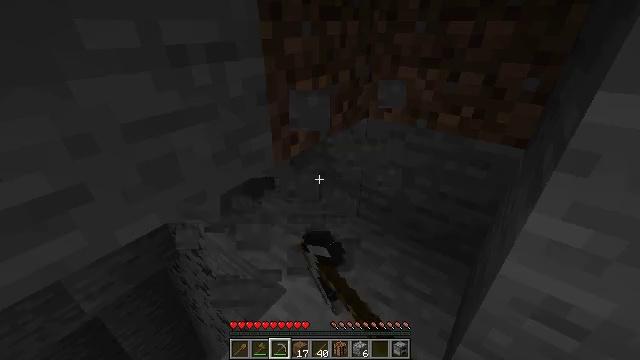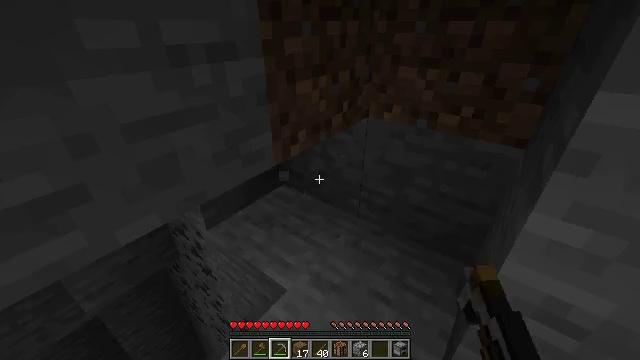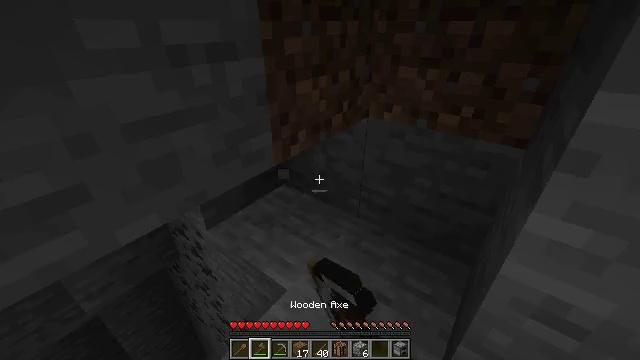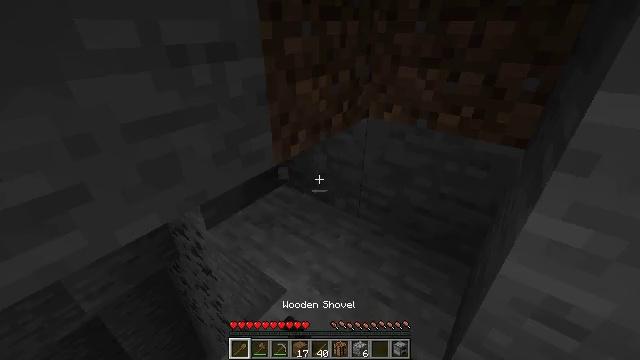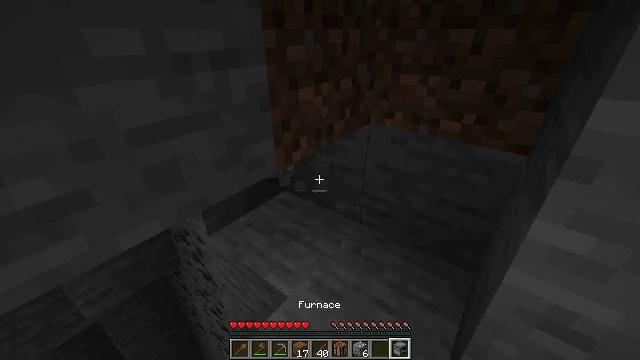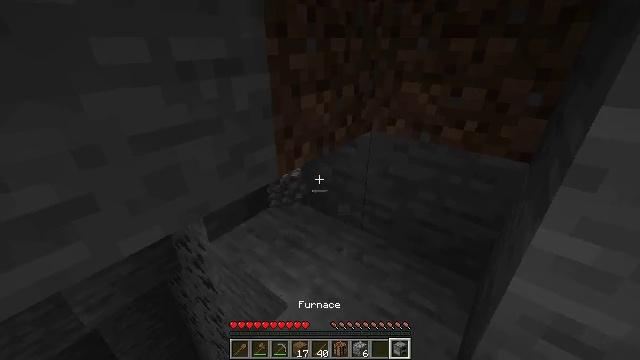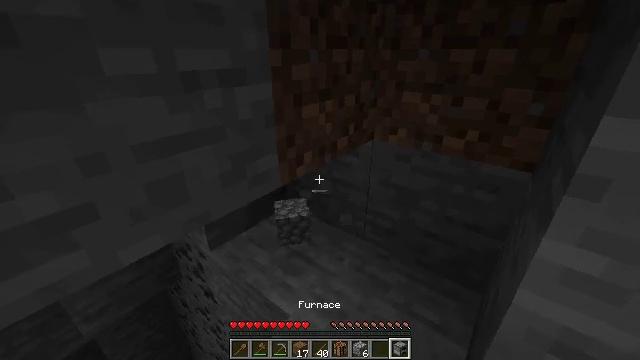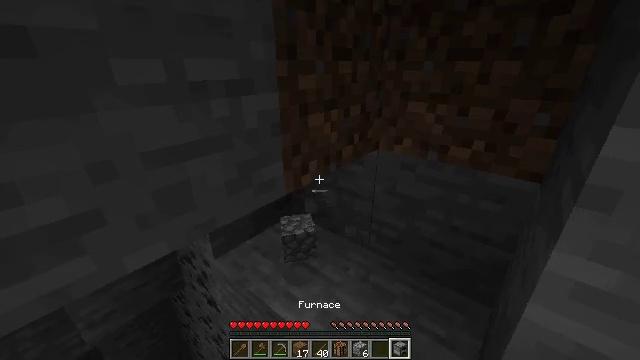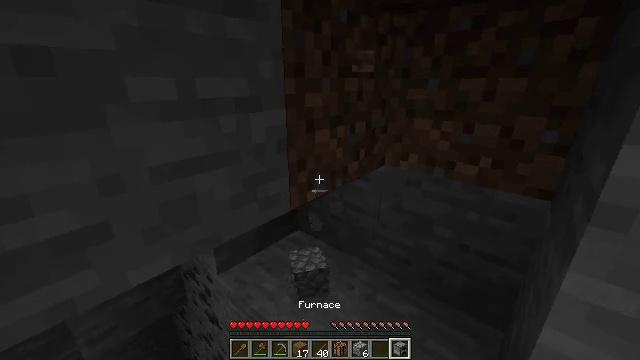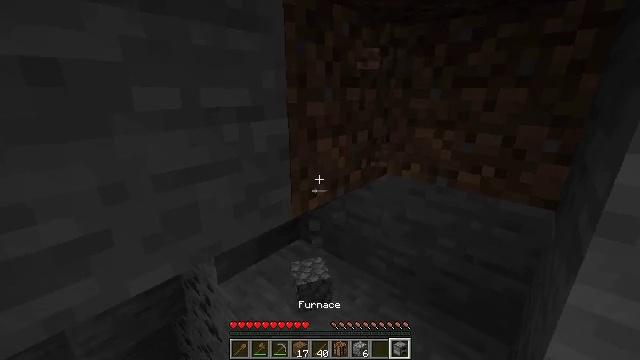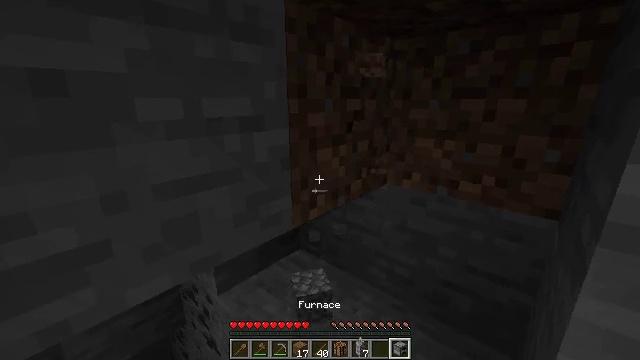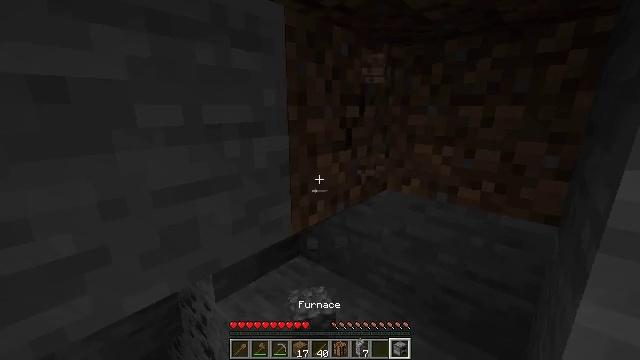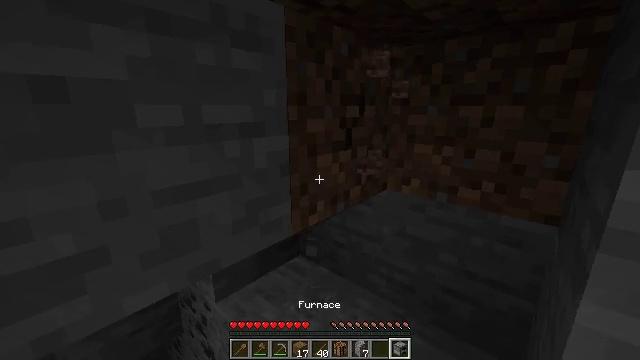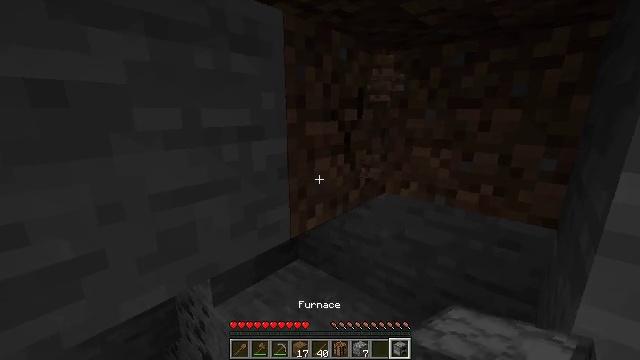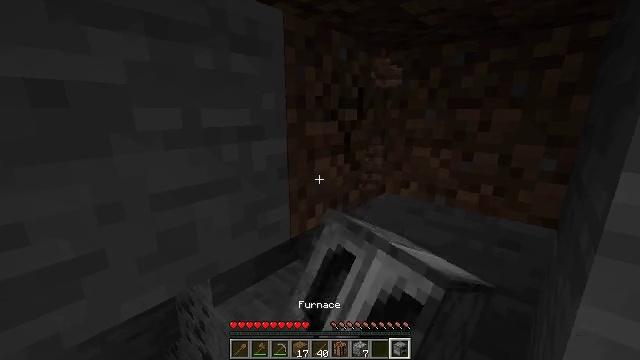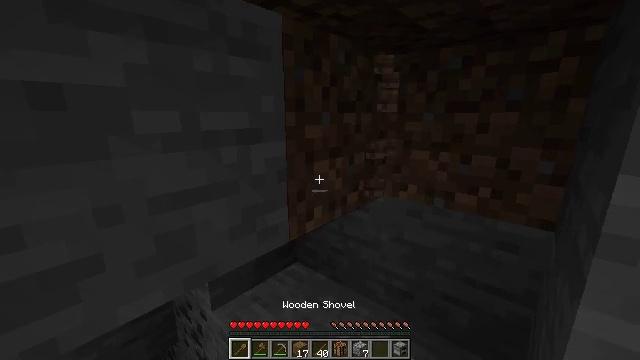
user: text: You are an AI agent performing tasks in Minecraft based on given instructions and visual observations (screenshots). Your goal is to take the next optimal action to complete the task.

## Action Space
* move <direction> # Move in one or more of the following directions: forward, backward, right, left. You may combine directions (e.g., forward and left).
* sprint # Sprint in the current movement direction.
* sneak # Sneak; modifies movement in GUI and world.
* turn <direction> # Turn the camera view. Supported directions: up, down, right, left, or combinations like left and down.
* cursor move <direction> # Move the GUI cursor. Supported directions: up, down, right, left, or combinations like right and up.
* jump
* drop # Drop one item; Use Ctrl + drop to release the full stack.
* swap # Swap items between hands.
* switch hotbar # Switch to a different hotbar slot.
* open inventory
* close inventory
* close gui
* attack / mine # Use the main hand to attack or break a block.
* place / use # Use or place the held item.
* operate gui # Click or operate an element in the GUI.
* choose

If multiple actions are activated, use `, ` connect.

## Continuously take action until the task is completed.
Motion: motion action
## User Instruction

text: Gather dirt.
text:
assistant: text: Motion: attack / mine
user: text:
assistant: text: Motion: attack / mine
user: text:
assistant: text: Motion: attack / mine
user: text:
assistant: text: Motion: turn up, attack / mine
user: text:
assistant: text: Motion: turn up, attack / mine
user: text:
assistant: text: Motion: turn up, attack / mine
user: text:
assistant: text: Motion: turn left and up, attack / mine
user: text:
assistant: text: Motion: turn left and up, attack / mine
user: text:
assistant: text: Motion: turn up, attack / mine
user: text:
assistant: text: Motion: turn up, attack / mine
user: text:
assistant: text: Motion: turn up, attack / mine
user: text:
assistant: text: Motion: attack / mine
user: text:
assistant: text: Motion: attack / mine
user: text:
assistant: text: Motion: attack / mine
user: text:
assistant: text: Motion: attack / mine
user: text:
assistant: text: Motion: attack / mine
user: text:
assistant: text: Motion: attack / mine
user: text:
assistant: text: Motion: attack / mine
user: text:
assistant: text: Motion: attack / mine
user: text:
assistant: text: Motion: attack / mine
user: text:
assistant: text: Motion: attack / mine
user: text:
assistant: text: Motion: attack / mine
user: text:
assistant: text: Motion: attack / mine
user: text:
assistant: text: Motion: attack / mine
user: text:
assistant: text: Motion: attack / mine
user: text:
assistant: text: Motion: attack / mine
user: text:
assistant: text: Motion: attack / mine
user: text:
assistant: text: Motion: attack / mine